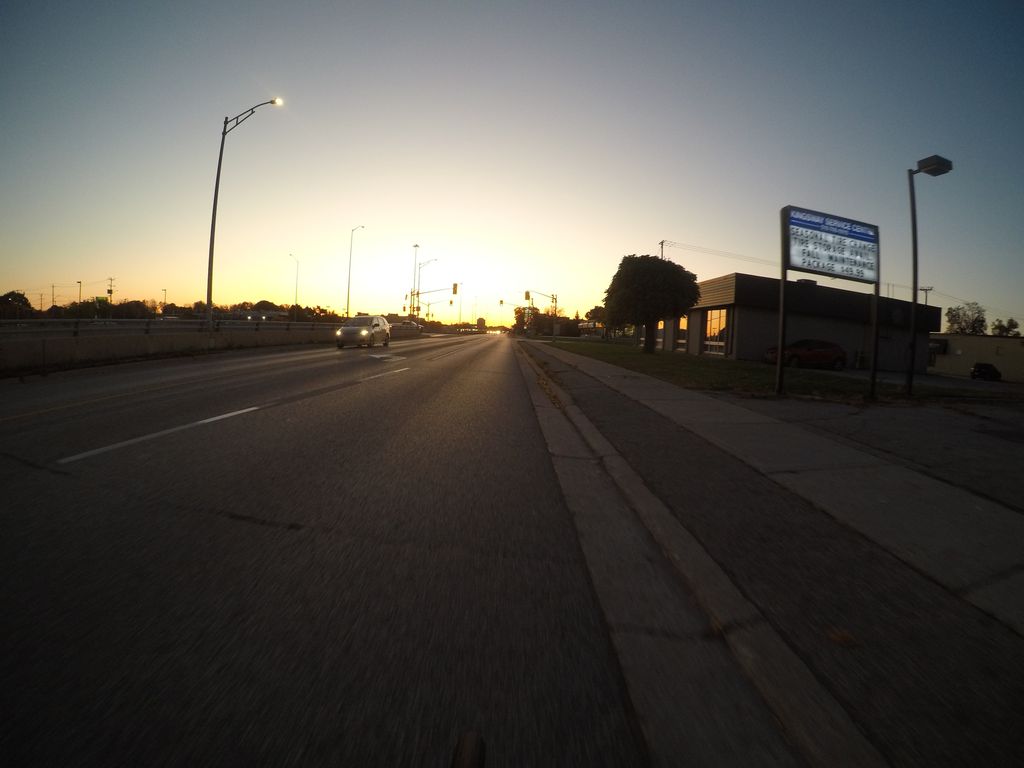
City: kitchener-waterloo